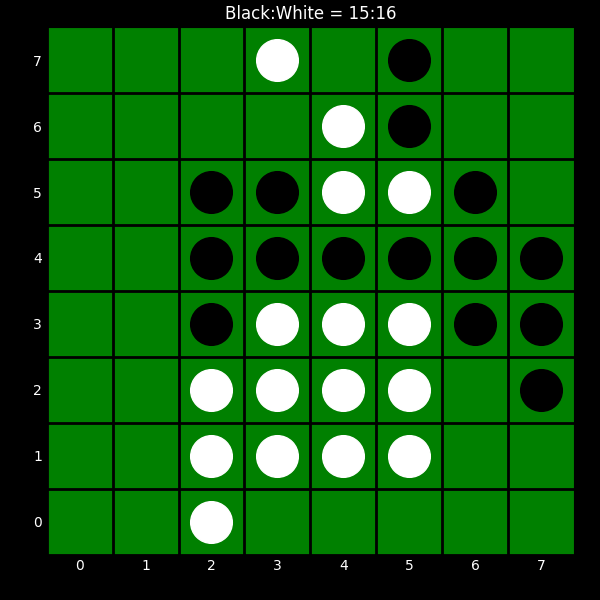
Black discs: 15
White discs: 16